Question: I am trying to fix height for HTML table row. Below is the code I am using:
'''
<div data-role="page">
<div class="pageTitle">
<h1>Products</h1>
</div>
<div class="toolbar">
<div class="leftItem backButton">
<a class="slide" href="<%= url_for :action => :back_to_index %>">Back</a>
</div>
<div class="rightItem blueButton" >
<a href="<%= url_for :controller => :Shippingaddress, :action => :new %>">Check Out</a>
</div>
</div>
<div class="content">
<ul>
<% for i in 0..($products.length - 1) %>
<li>
<form method="POST" action="<%= url_for :action => :postAsynchttp %>">
<table style="height:20px">
<tr>
<td style="height:20px; width:80px">
<a href="<%= url_for :action => :productDetails, :id=> $products[i.to_s] %>">
<span class="title"><%= $products[i.to_s] %></span>
</a>
</td>
<td width='40'>
<input type="submit" value="Add to Cart"/>
</td>
</tr>
</table>
</form>
</li>
<% end %>
</ul>
</div>
</div>
'''
All I am getting is the output below:

This is not the output I want. I want no extra space after button in the table row.
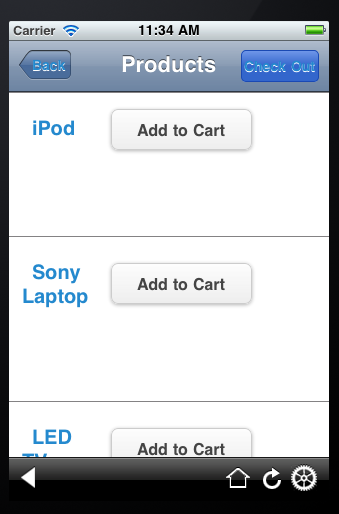
Answer: You will need to set the Height of your li and not the Table/tr/td
'''
ul li {height: 20px;}
'''
'''
<li style="height: 20px;">
'''